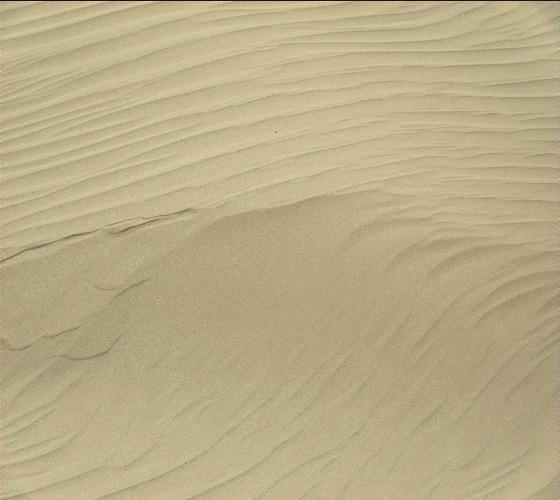
Terrain classes present: Gravel / Sand / Soil